Question: Does anyone know if there is a way to programmatically and text in-app using the underlying Accessibility features available in iOS 5+?
To be clear, I am talking about the following feature (but of course doing this programmatically).

I am open to alternatives, but would prefer an Apple way to use this particular iOS 5 feature.
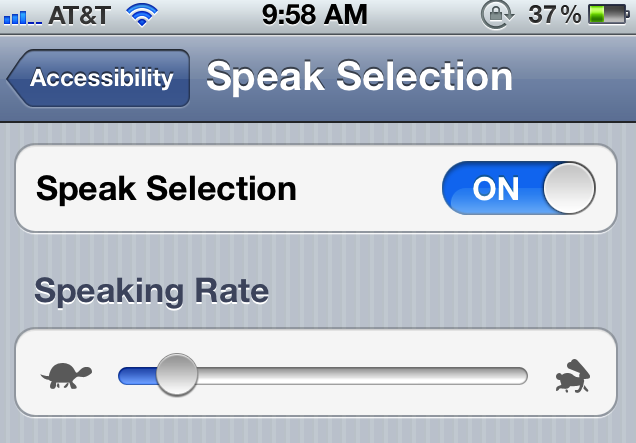
Answer: Unfortunately it's not possible currently. The "Speak Selection" is only available to users that enable it in Accessibility settings and only for highlighted text in apps.
For programmatic Text-to-Speech you can check out <URL>. It works pretty well, though one caveat is that it only supports the voices it comes with, it doesn't use the "Siri voice". You can tweak the pitch and speed to your liking, but you won't be able to match the built in voice for iOS.